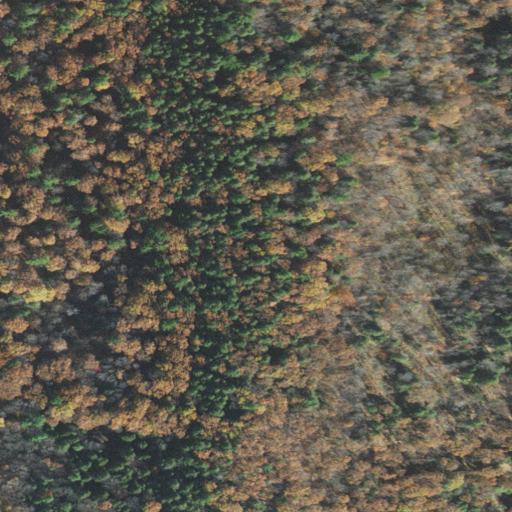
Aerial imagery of mountain in Vermont named Camp Hill containing mixed forest, deciduous forest, and evergreen forest